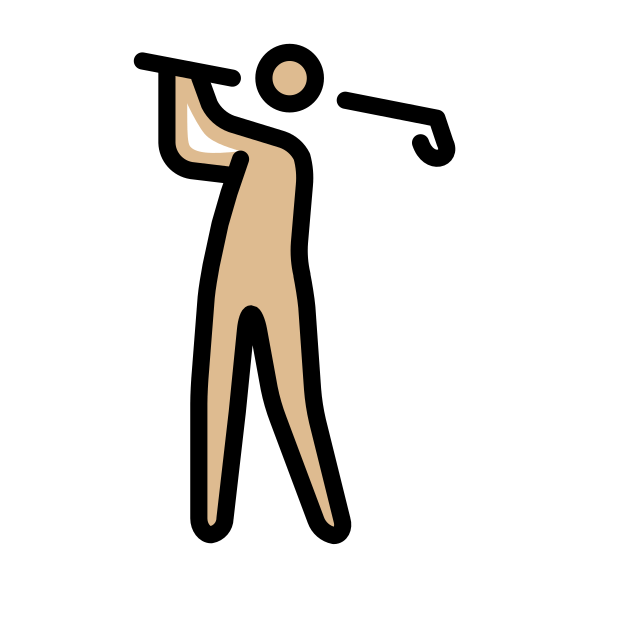
man golfing: medium-light skin tone